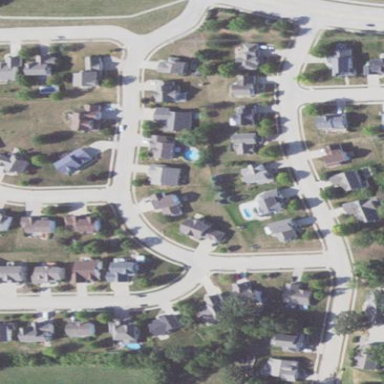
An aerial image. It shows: Residential area within neighborhood.